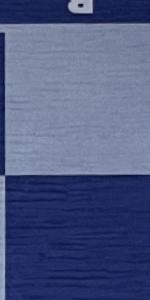
Label: Empty